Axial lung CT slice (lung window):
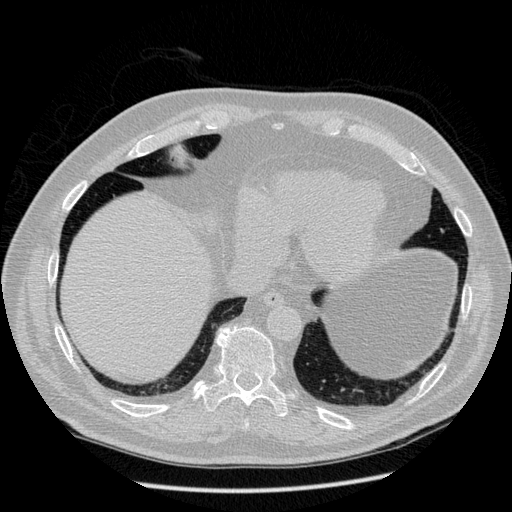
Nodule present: no